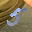
Label: 5